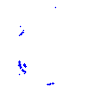
Particle: pion